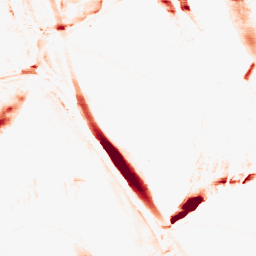
Category: morphological
Decomposition family: morphological_ellipse
Decomposition parameters: operation: opening
width: 5
height: 30
Upsampling method: bspline
Upsampling parameters: scale: 2
Upsampling scale: 2